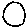
Label: circle